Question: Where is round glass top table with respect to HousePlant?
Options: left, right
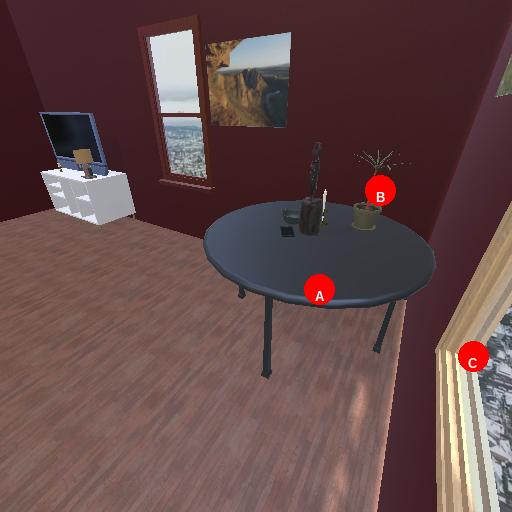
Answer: left